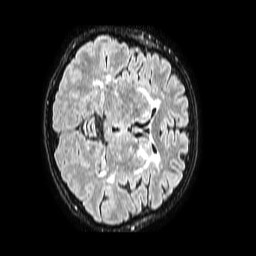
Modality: FLAIR
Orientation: axial
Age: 64
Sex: female
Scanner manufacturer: philips
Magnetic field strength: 1.5 T
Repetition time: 4.8 s
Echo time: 0.3 s